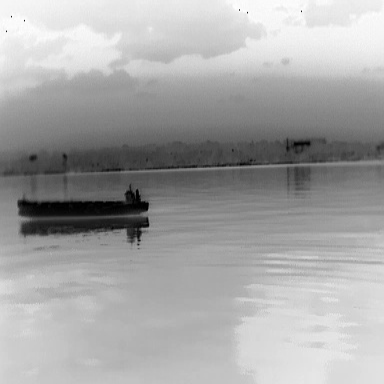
There is a liner in the infrared image.